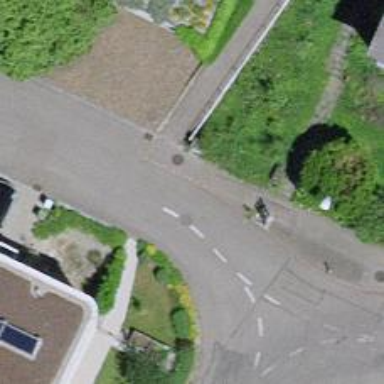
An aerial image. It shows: Residential road with asphalt surface and no sidewalks.